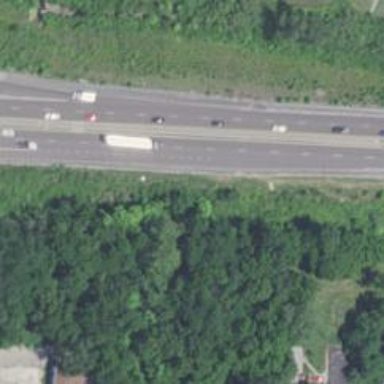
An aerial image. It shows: View of motorway.